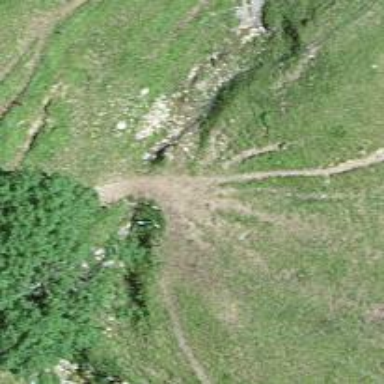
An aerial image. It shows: Grassy path.